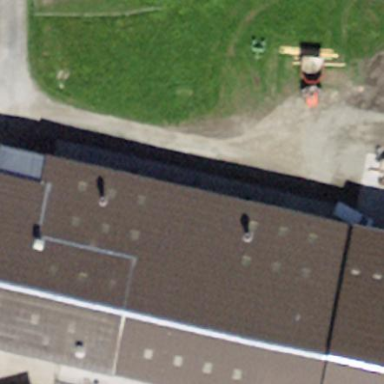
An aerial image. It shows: Farm auxiliary building.